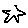
Label: star